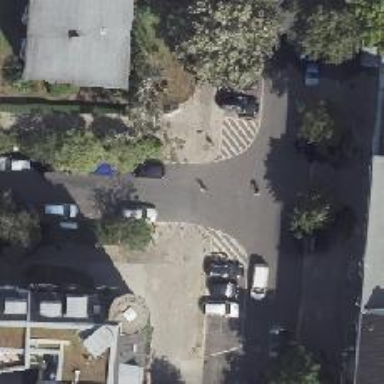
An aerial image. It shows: Unmarked crossing on the road.